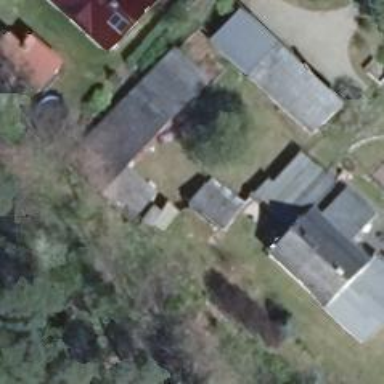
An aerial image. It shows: Shed building.